Interaction volume radius: 5 \u00c5
Interaction volume height: 25 \u00c5
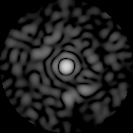
Disorder parameter: 0.8204